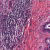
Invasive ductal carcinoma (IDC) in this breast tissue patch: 0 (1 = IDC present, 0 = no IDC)